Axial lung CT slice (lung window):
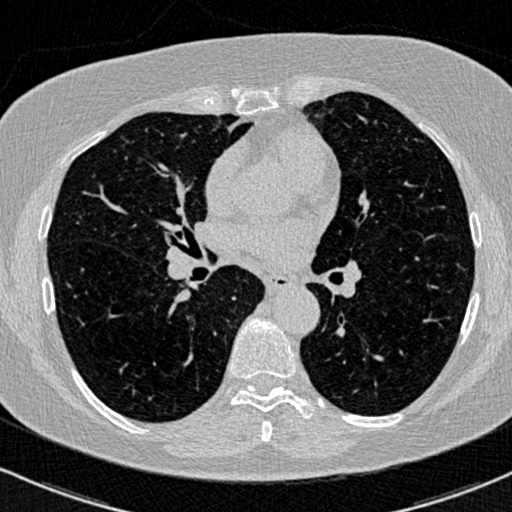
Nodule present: no